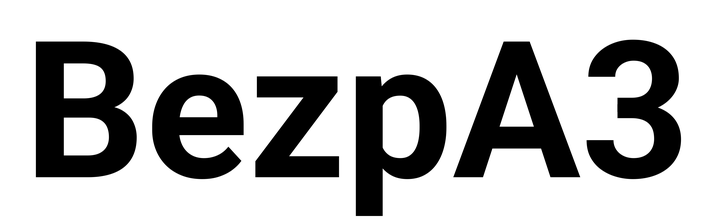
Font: Roboto_Bold